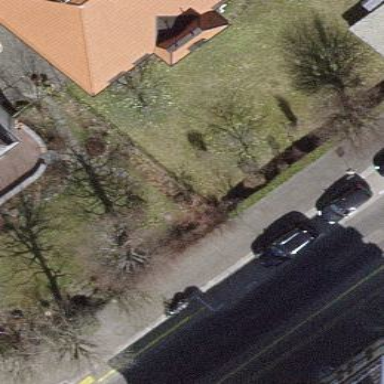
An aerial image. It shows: Residential garden.